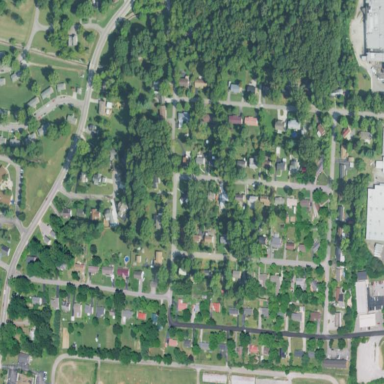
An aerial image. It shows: Residential area composed of single-family homes.